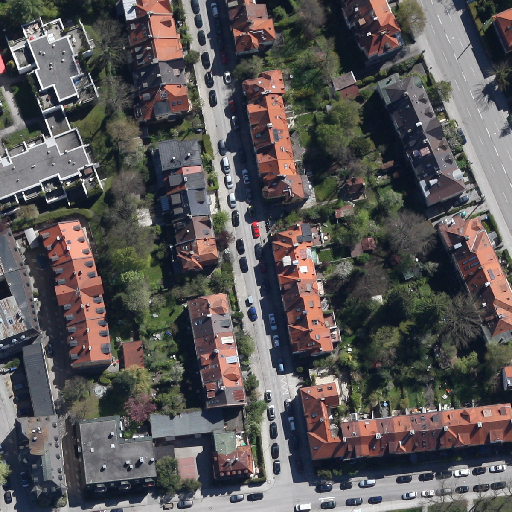
Referring expression: light-duty vehicle in the parking area